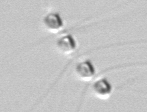
Label: Chaetoceros